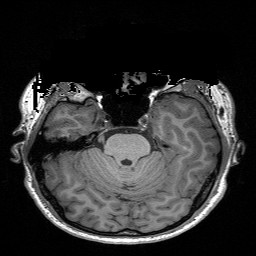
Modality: T1w
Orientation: coronal